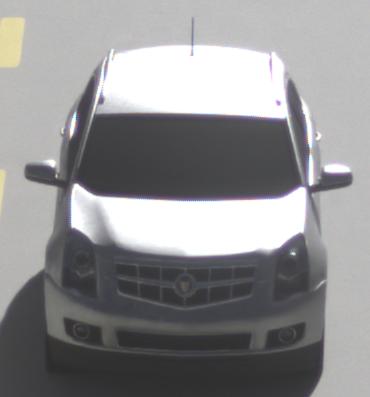
Make: Cadillac
Model: SRX 3.0 V6
Detailed model: SRX (II)
Model produced from: 2010/12
Model produced until: 2012/01
Doors: 5
Color: white
Road condition: dry road
Daytime: morning or afternoon
Contrast: high contrast